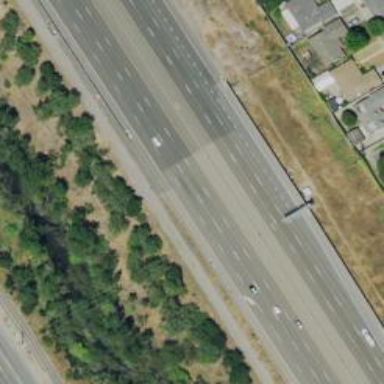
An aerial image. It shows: View of motorway.